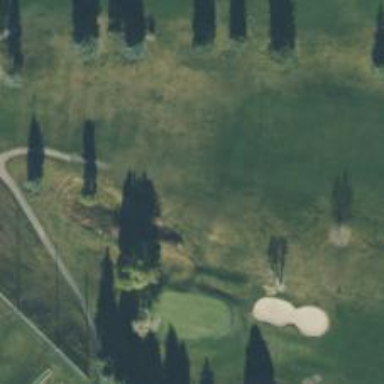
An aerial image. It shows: Grass area designated as golf tee.